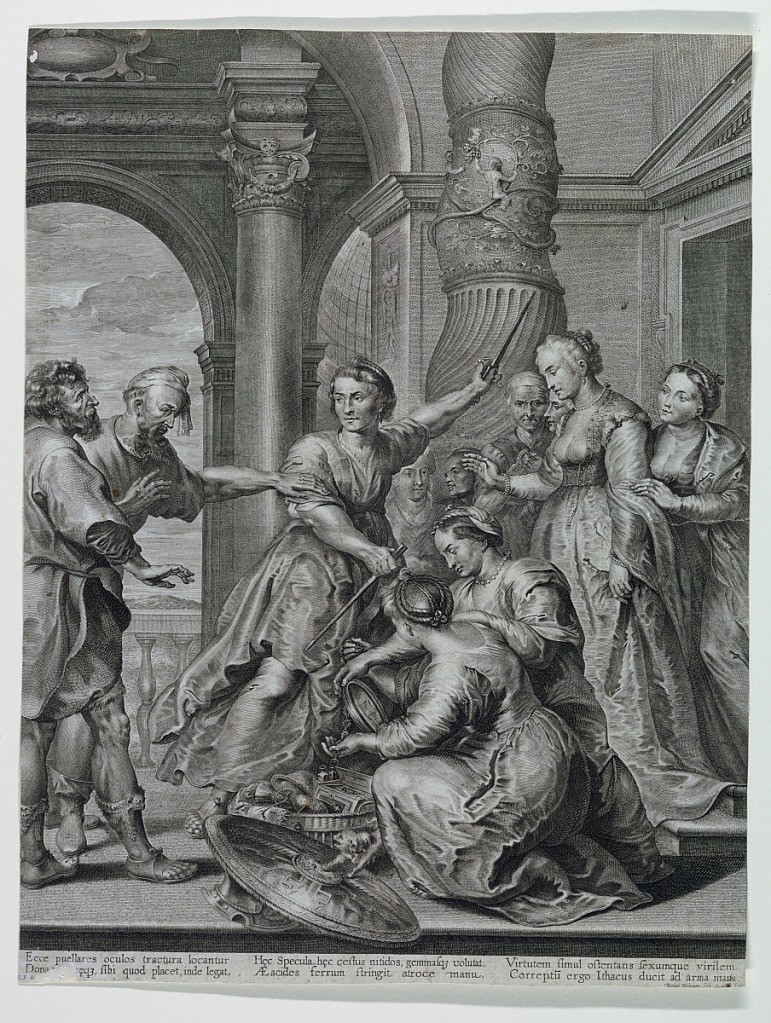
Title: Achilles at the Court of Lycomedes
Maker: Nicolas Ryckermans, 1595 - 1650
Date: ca. 1650
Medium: Engraving on paper
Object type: Print
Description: The bearded Achilles and an attendant examine the treasure offered by Queen Lycomedes, shown with her court ladies, one of whom brandishes a sword. Below, a six line Latin explanatory inscription.